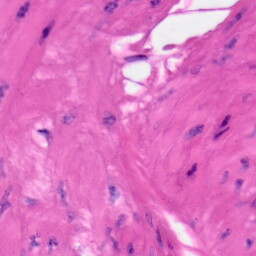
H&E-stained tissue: Skin